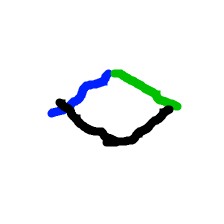
Shape: rhombus